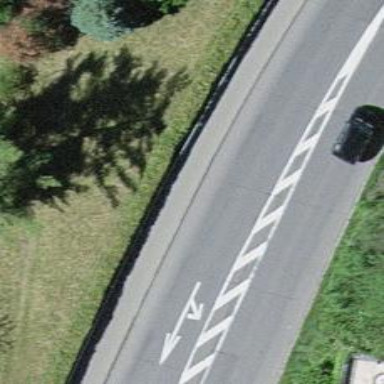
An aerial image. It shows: Hedge barrier.